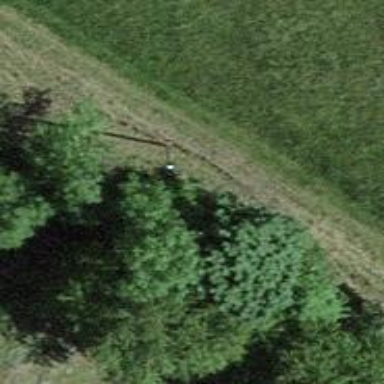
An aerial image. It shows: Utility pole in the area.